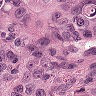
Metastatic tissue present: yes